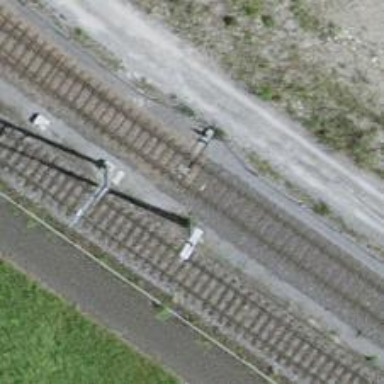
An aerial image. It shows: Railway spur service.